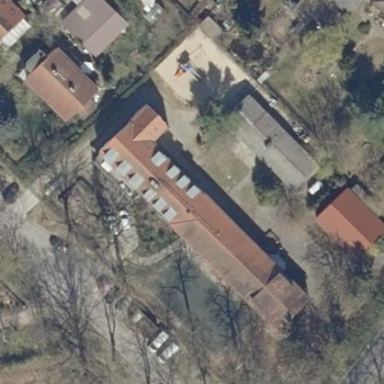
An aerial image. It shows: Gabled roof adorns the apartments building.